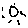
Label: sun